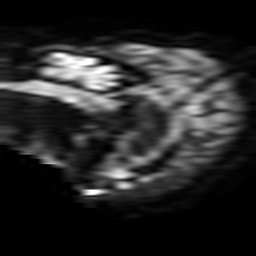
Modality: TRACE
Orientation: sagittal
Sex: female
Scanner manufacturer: philips
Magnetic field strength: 3 T
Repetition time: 3.082 s
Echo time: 0.076 s